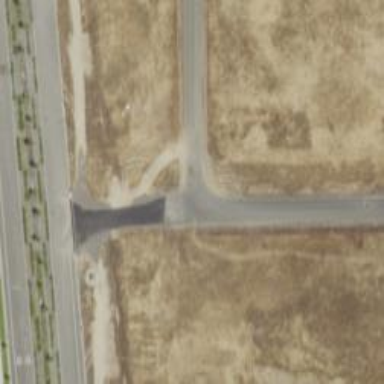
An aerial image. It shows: Stop road.